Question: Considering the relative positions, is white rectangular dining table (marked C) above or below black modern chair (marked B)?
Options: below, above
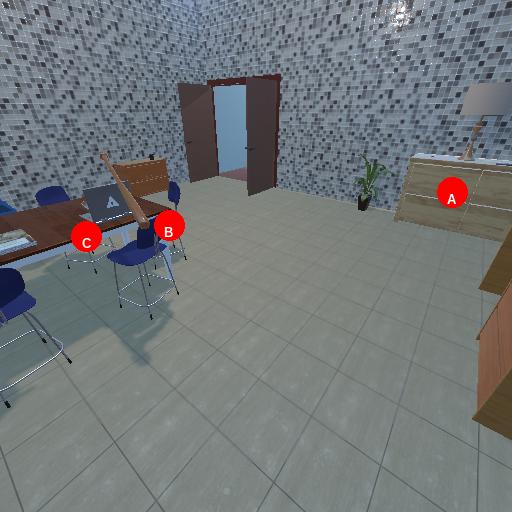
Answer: below